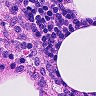
Metastatic tissue present: no